Field crop: maize
Growth stage: 2
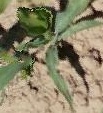
Species: maize